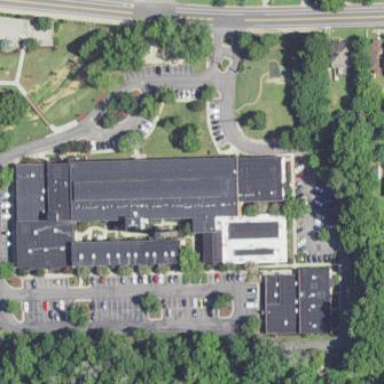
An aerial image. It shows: Commercial building.